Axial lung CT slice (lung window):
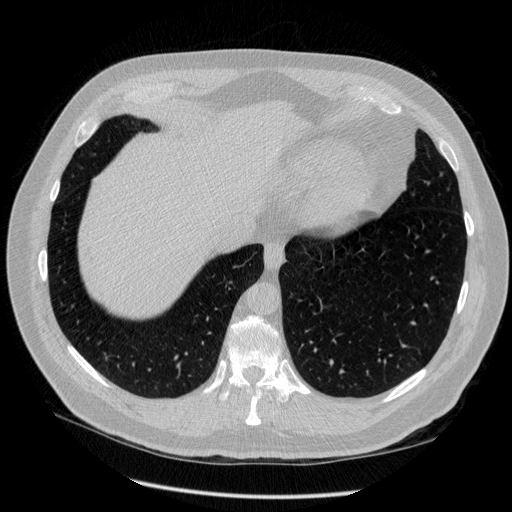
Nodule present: no